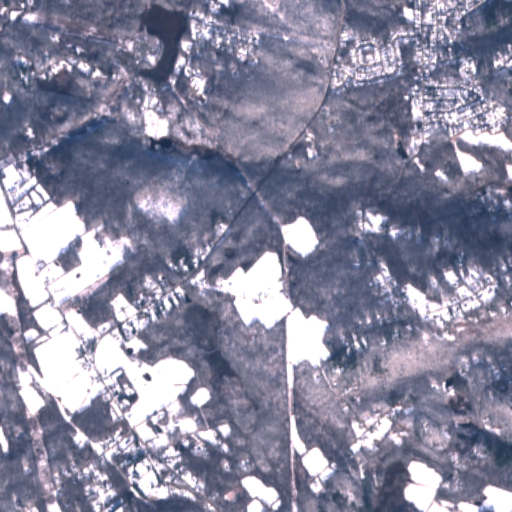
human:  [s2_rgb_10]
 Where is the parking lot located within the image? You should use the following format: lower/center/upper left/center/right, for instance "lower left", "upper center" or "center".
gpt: The parking lot is located in the lower left of the image.
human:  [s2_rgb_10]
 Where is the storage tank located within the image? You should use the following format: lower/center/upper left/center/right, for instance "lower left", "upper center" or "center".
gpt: The storage tank is located in the upper right of the image.
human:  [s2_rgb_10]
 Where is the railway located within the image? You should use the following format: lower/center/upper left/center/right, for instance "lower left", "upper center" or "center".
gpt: The railway is located in the upper right of the image.
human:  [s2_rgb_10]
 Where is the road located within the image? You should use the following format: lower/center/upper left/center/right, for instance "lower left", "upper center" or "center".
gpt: There is no road in the image.